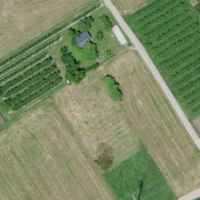
EUNIS habitat code: 24
Species observed at this site:
Fagopyrum esculentum